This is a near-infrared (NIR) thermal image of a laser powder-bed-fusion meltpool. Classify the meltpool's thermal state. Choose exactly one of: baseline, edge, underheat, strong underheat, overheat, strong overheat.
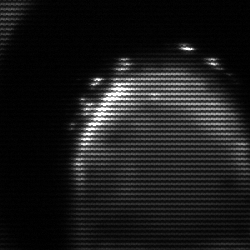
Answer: edge